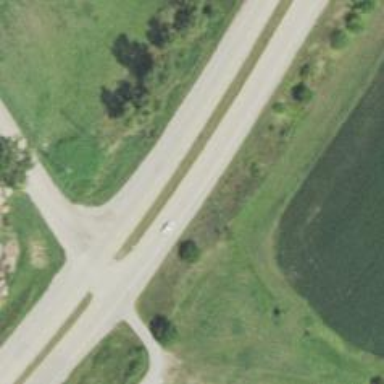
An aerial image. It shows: Secondary road.